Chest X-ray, PA view. Patient: 70 years old, sex M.
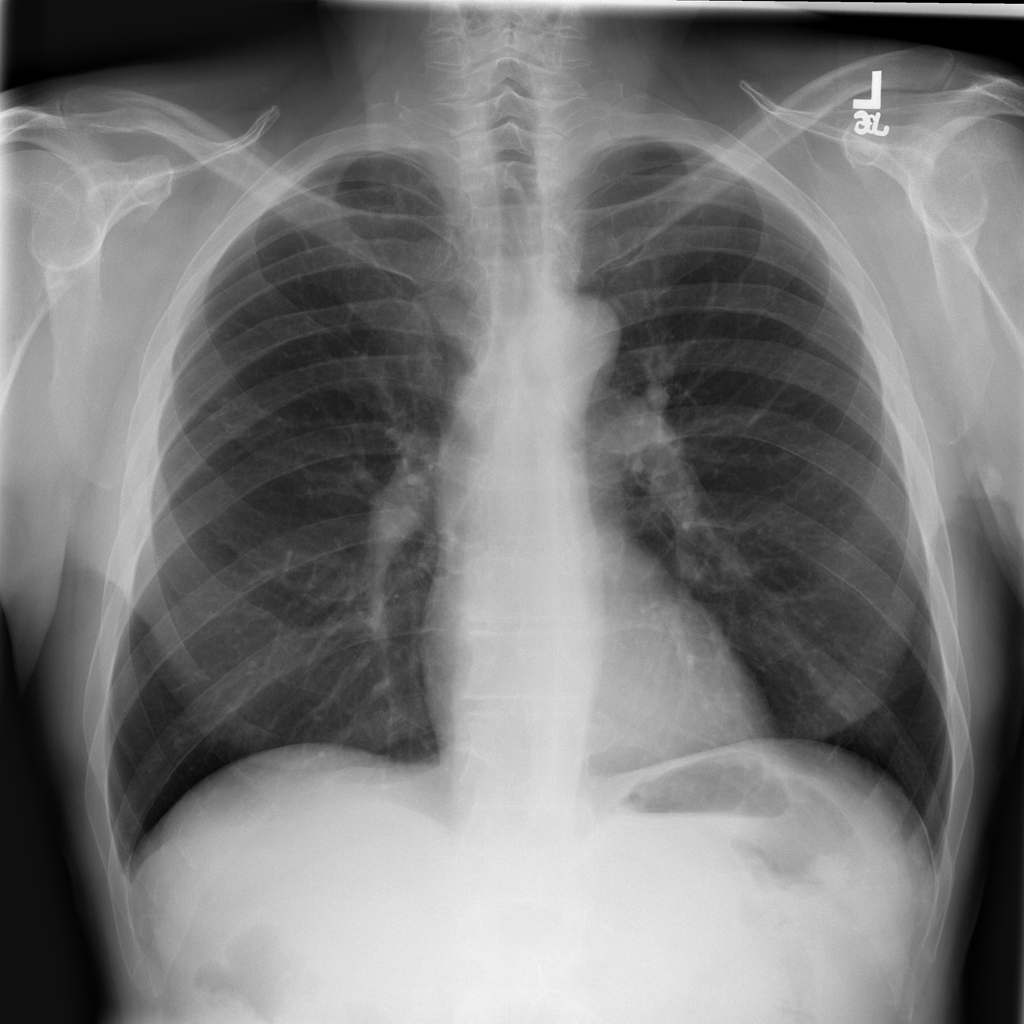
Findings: No Finding